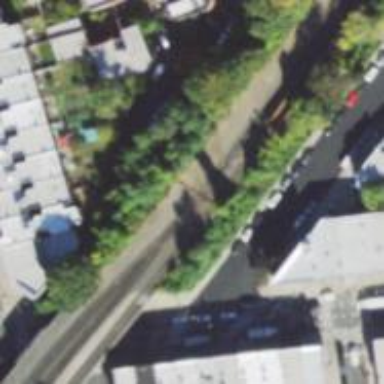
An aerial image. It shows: Abandoned railway.